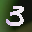
Label: 3